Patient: sex M, age 53
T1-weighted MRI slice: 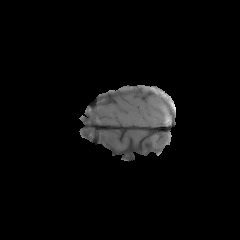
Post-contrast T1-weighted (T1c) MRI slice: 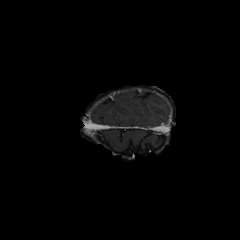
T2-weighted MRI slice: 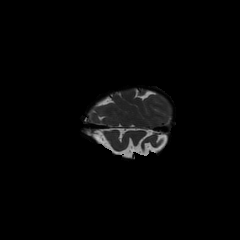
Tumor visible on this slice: no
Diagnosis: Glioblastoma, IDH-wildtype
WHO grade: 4